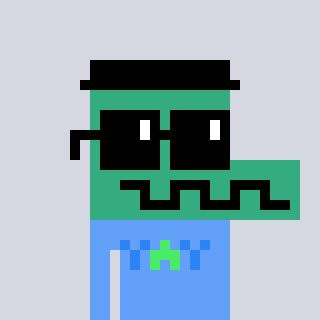
a pixel art character with square black sunglasses, a crocodile-shaped head and a blue-colored body on a cool background